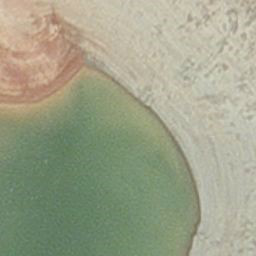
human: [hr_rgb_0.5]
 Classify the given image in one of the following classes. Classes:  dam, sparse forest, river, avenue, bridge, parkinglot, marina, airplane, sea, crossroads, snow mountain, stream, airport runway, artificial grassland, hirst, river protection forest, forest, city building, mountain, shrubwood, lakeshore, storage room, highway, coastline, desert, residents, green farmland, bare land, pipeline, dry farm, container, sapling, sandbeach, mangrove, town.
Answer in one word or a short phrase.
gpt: hirst